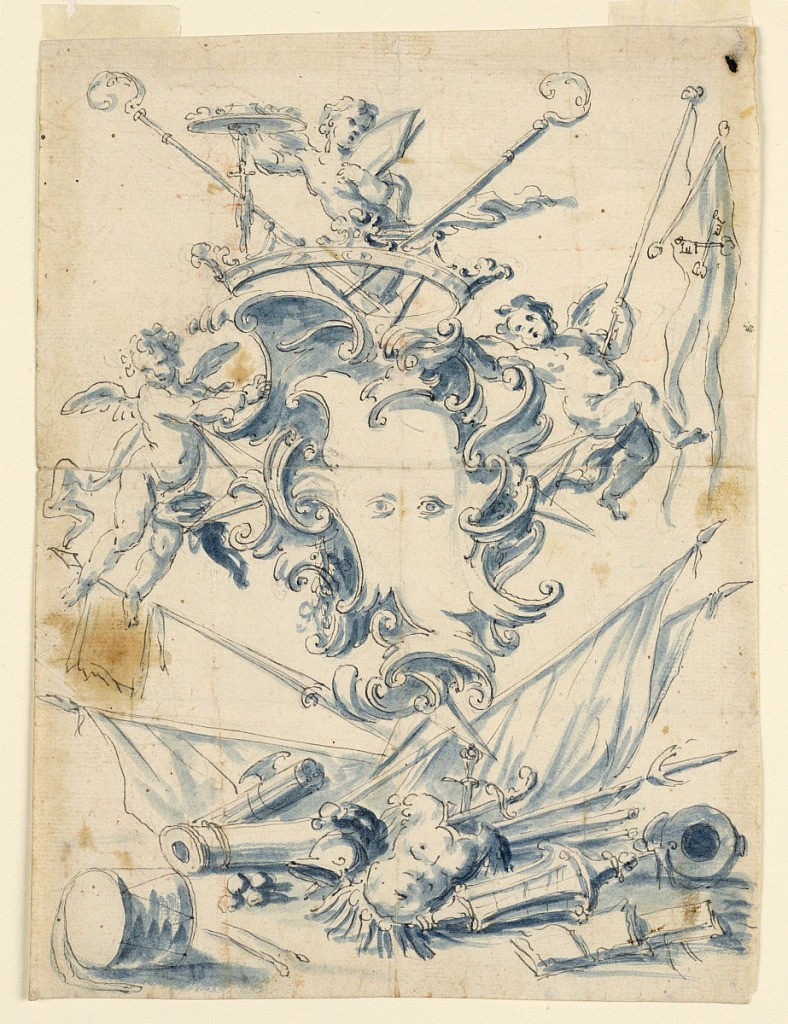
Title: Project for the Coat of Arms of a Cardinal
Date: ca. 1750
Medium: Pencil, pen, black ink watercolor washes on paper
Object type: Drawing
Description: The escutcheon shows two eyes; it is topped by a diadem and two pastoral staffs and is held by two angels. Maltese cross behind the escutcheon. An angel holds a miter and a cardinal's hat on top. The supporting angel at right holds a standard with the crossed keys in his left hand; trophy of arms at the bottom.